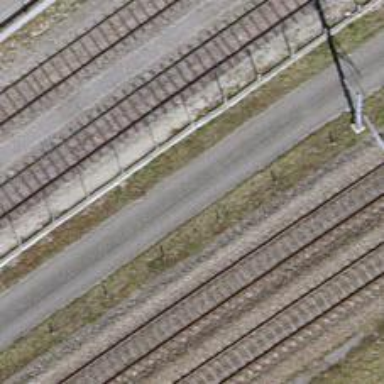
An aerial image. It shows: Well-maintained track road of grade 1.